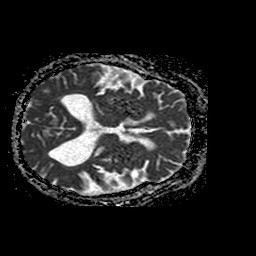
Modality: ADC
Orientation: axial
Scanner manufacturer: philips
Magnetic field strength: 1.5 T
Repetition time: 3.842 s
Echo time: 0.09719 s